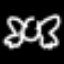
Label: frog